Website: walmart
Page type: address-validator
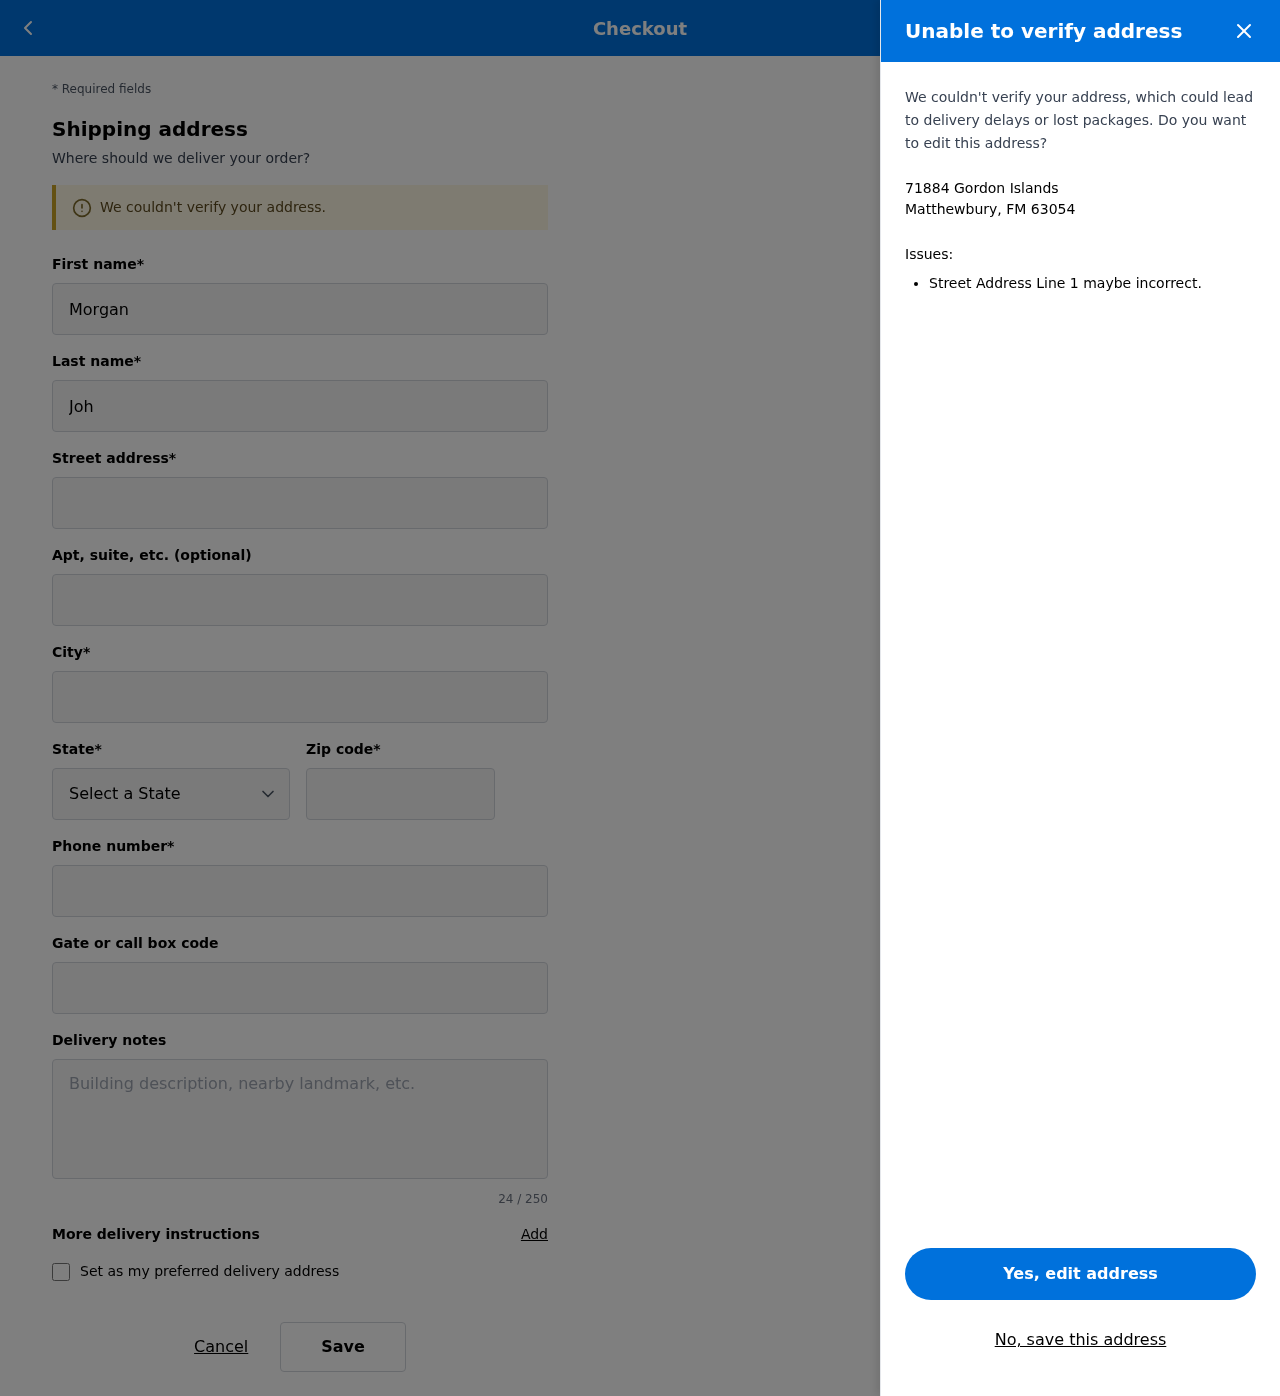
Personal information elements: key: PII_CITY_STATE_ZIP
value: Matthewbury, FM 63054
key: PII_DELIVERY_INSTRUCTIONS
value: Place behind screen door
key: PII_STATE_ABBR
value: FM
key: PII_STREET
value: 71884 Gordon Islands
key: PII_FIRSTNAME
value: Morgan
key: PII_LASTNAME
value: Johnson
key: PII_CITY
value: Matthewbury
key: PII_POSTCODE
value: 63054
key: PII_PHONE
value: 4749245776
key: PII_SECURITY_CODE
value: BN49